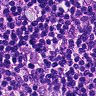
Metastatic tissue present: yes